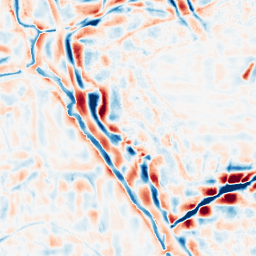
Category: wavelet
Decomposition family: wavelet_dwt
Decomposition parameters: wavelet: sym4
level: 4
Upsampling method: cubic_mitchell
Upsampling parameters: scale: 4
Upsampling scale: 4